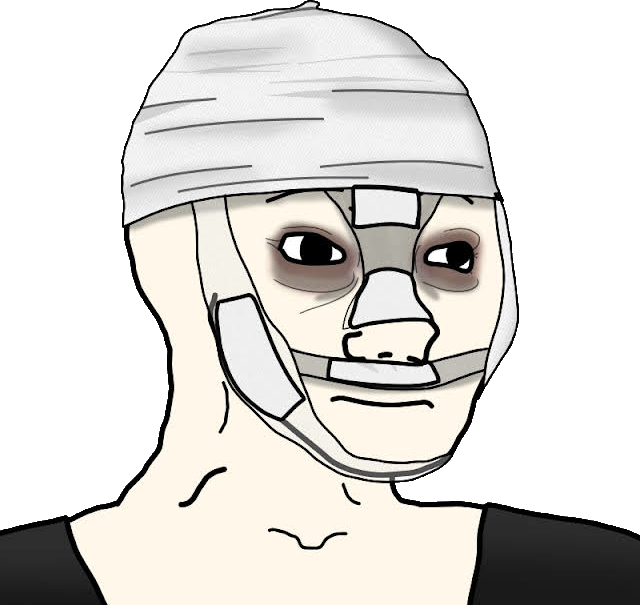
Label: 5_Tired_Wojak